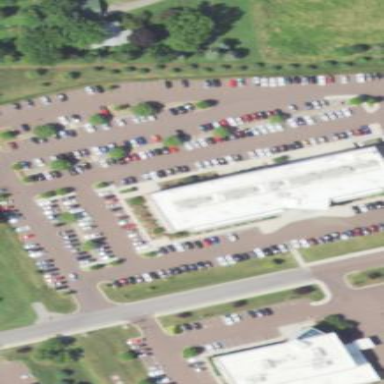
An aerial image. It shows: Office building.